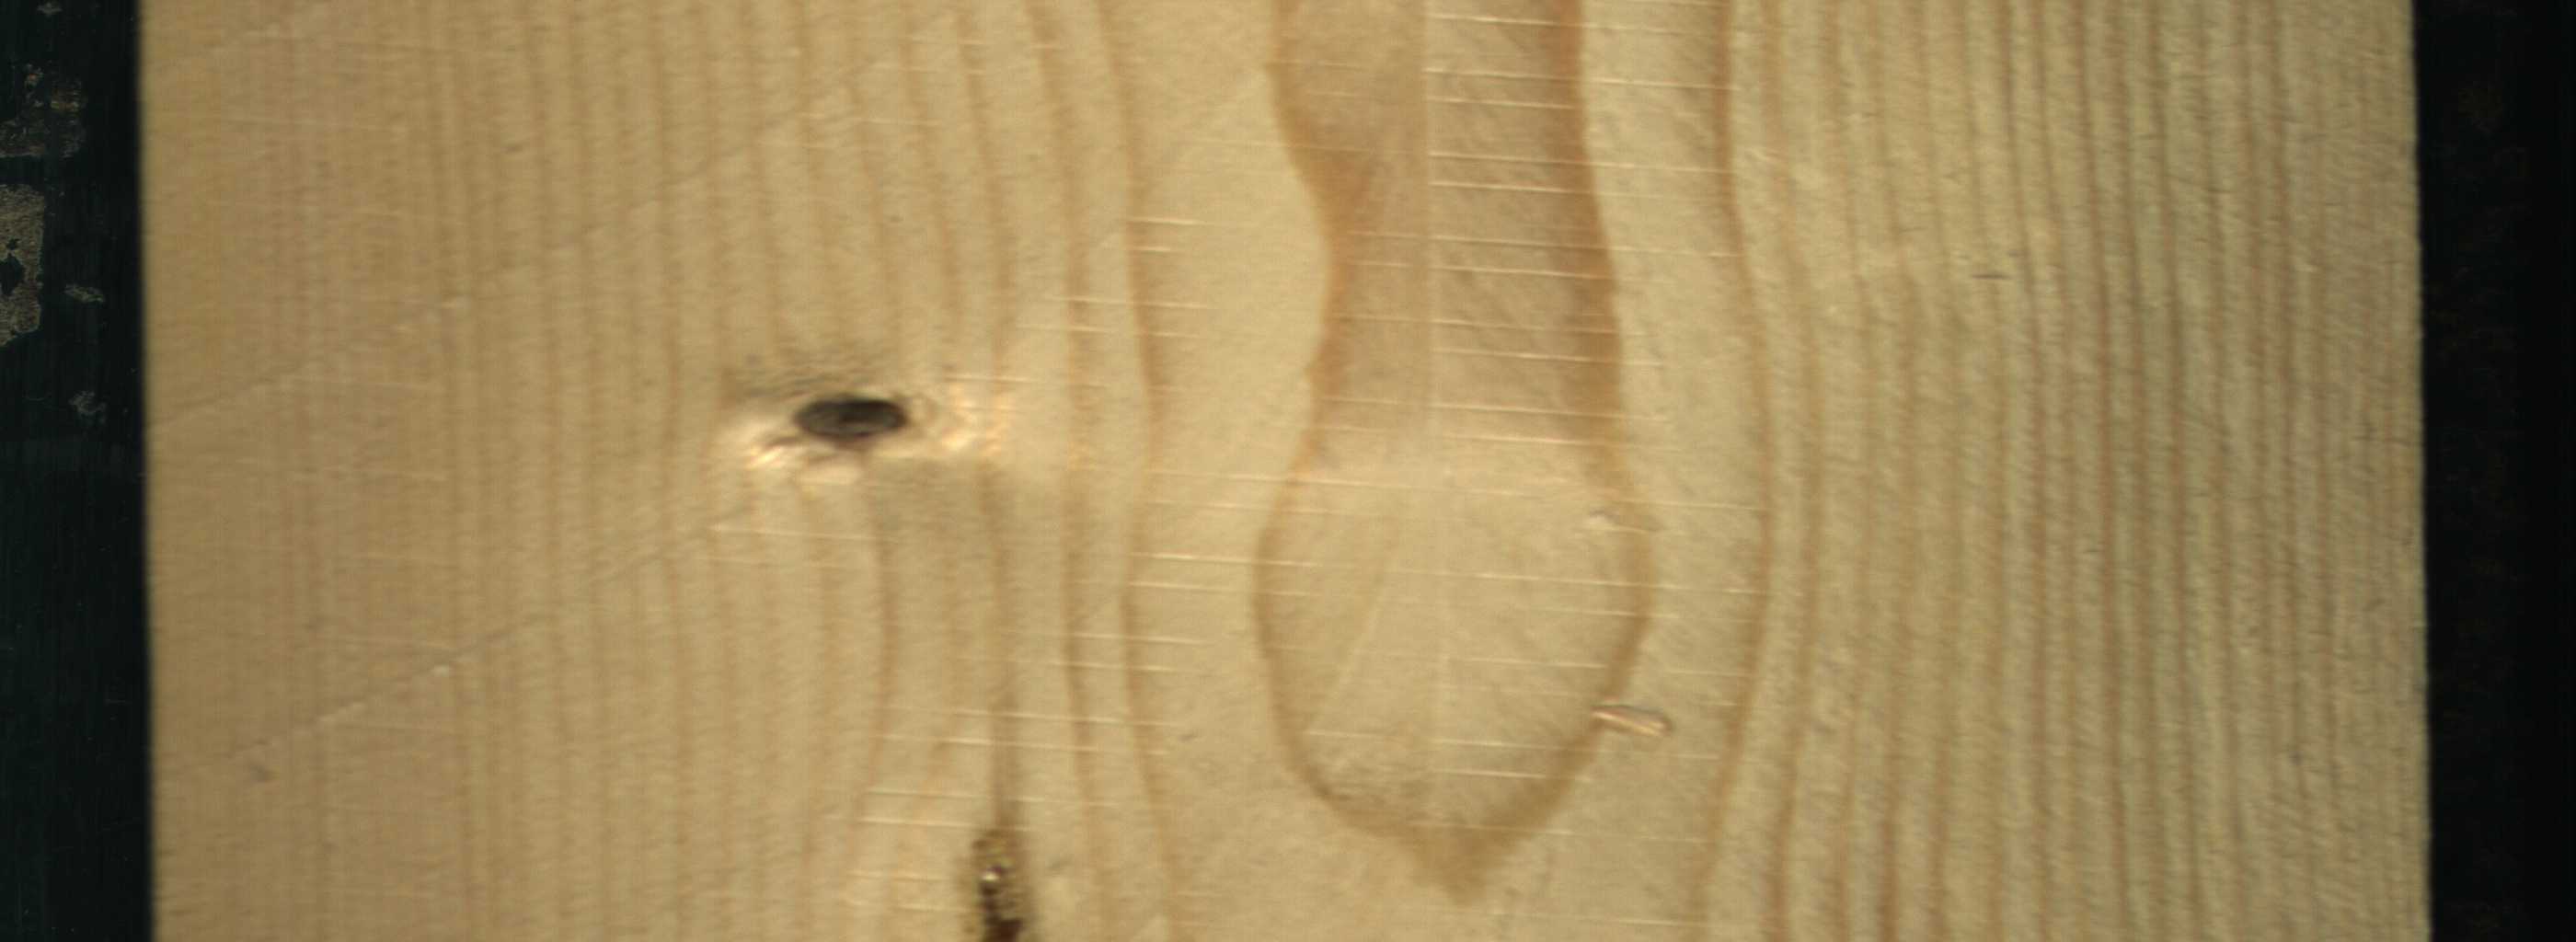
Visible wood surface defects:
resin
Dead_Knot